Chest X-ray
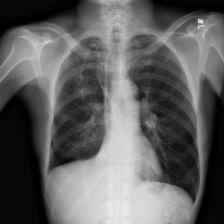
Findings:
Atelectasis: negative
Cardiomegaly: negative
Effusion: negative
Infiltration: negative
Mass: negative
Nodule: negative
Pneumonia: negative
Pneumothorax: negative
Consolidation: negative
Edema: negative
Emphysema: negative
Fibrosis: negative
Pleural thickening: negative
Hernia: negative